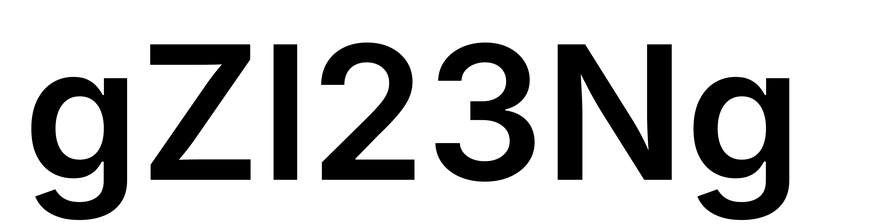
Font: Inter_SemiBold